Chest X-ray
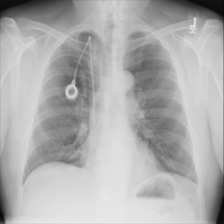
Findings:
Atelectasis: negative
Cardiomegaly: negative
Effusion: negative
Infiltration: negative
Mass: negative
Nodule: negative
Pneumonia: negative
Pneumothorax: negative
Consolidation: negative
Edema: negative
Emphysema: negative
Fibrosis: negative
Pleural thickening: negative
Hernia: negative